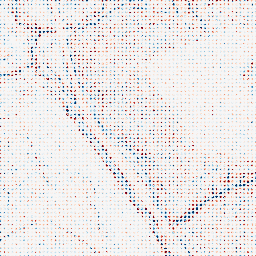
Category: edge_preserving
Decomposition family: anisotropic_diffusion
Decomposition parameters: iterations: 5
kappa: 30
gamma: 0.05
Upsampling method: sinc_blackman
Upsampling parameters: scale: 8
kernel_size: 4
Upsampling scale: 8